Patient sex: F
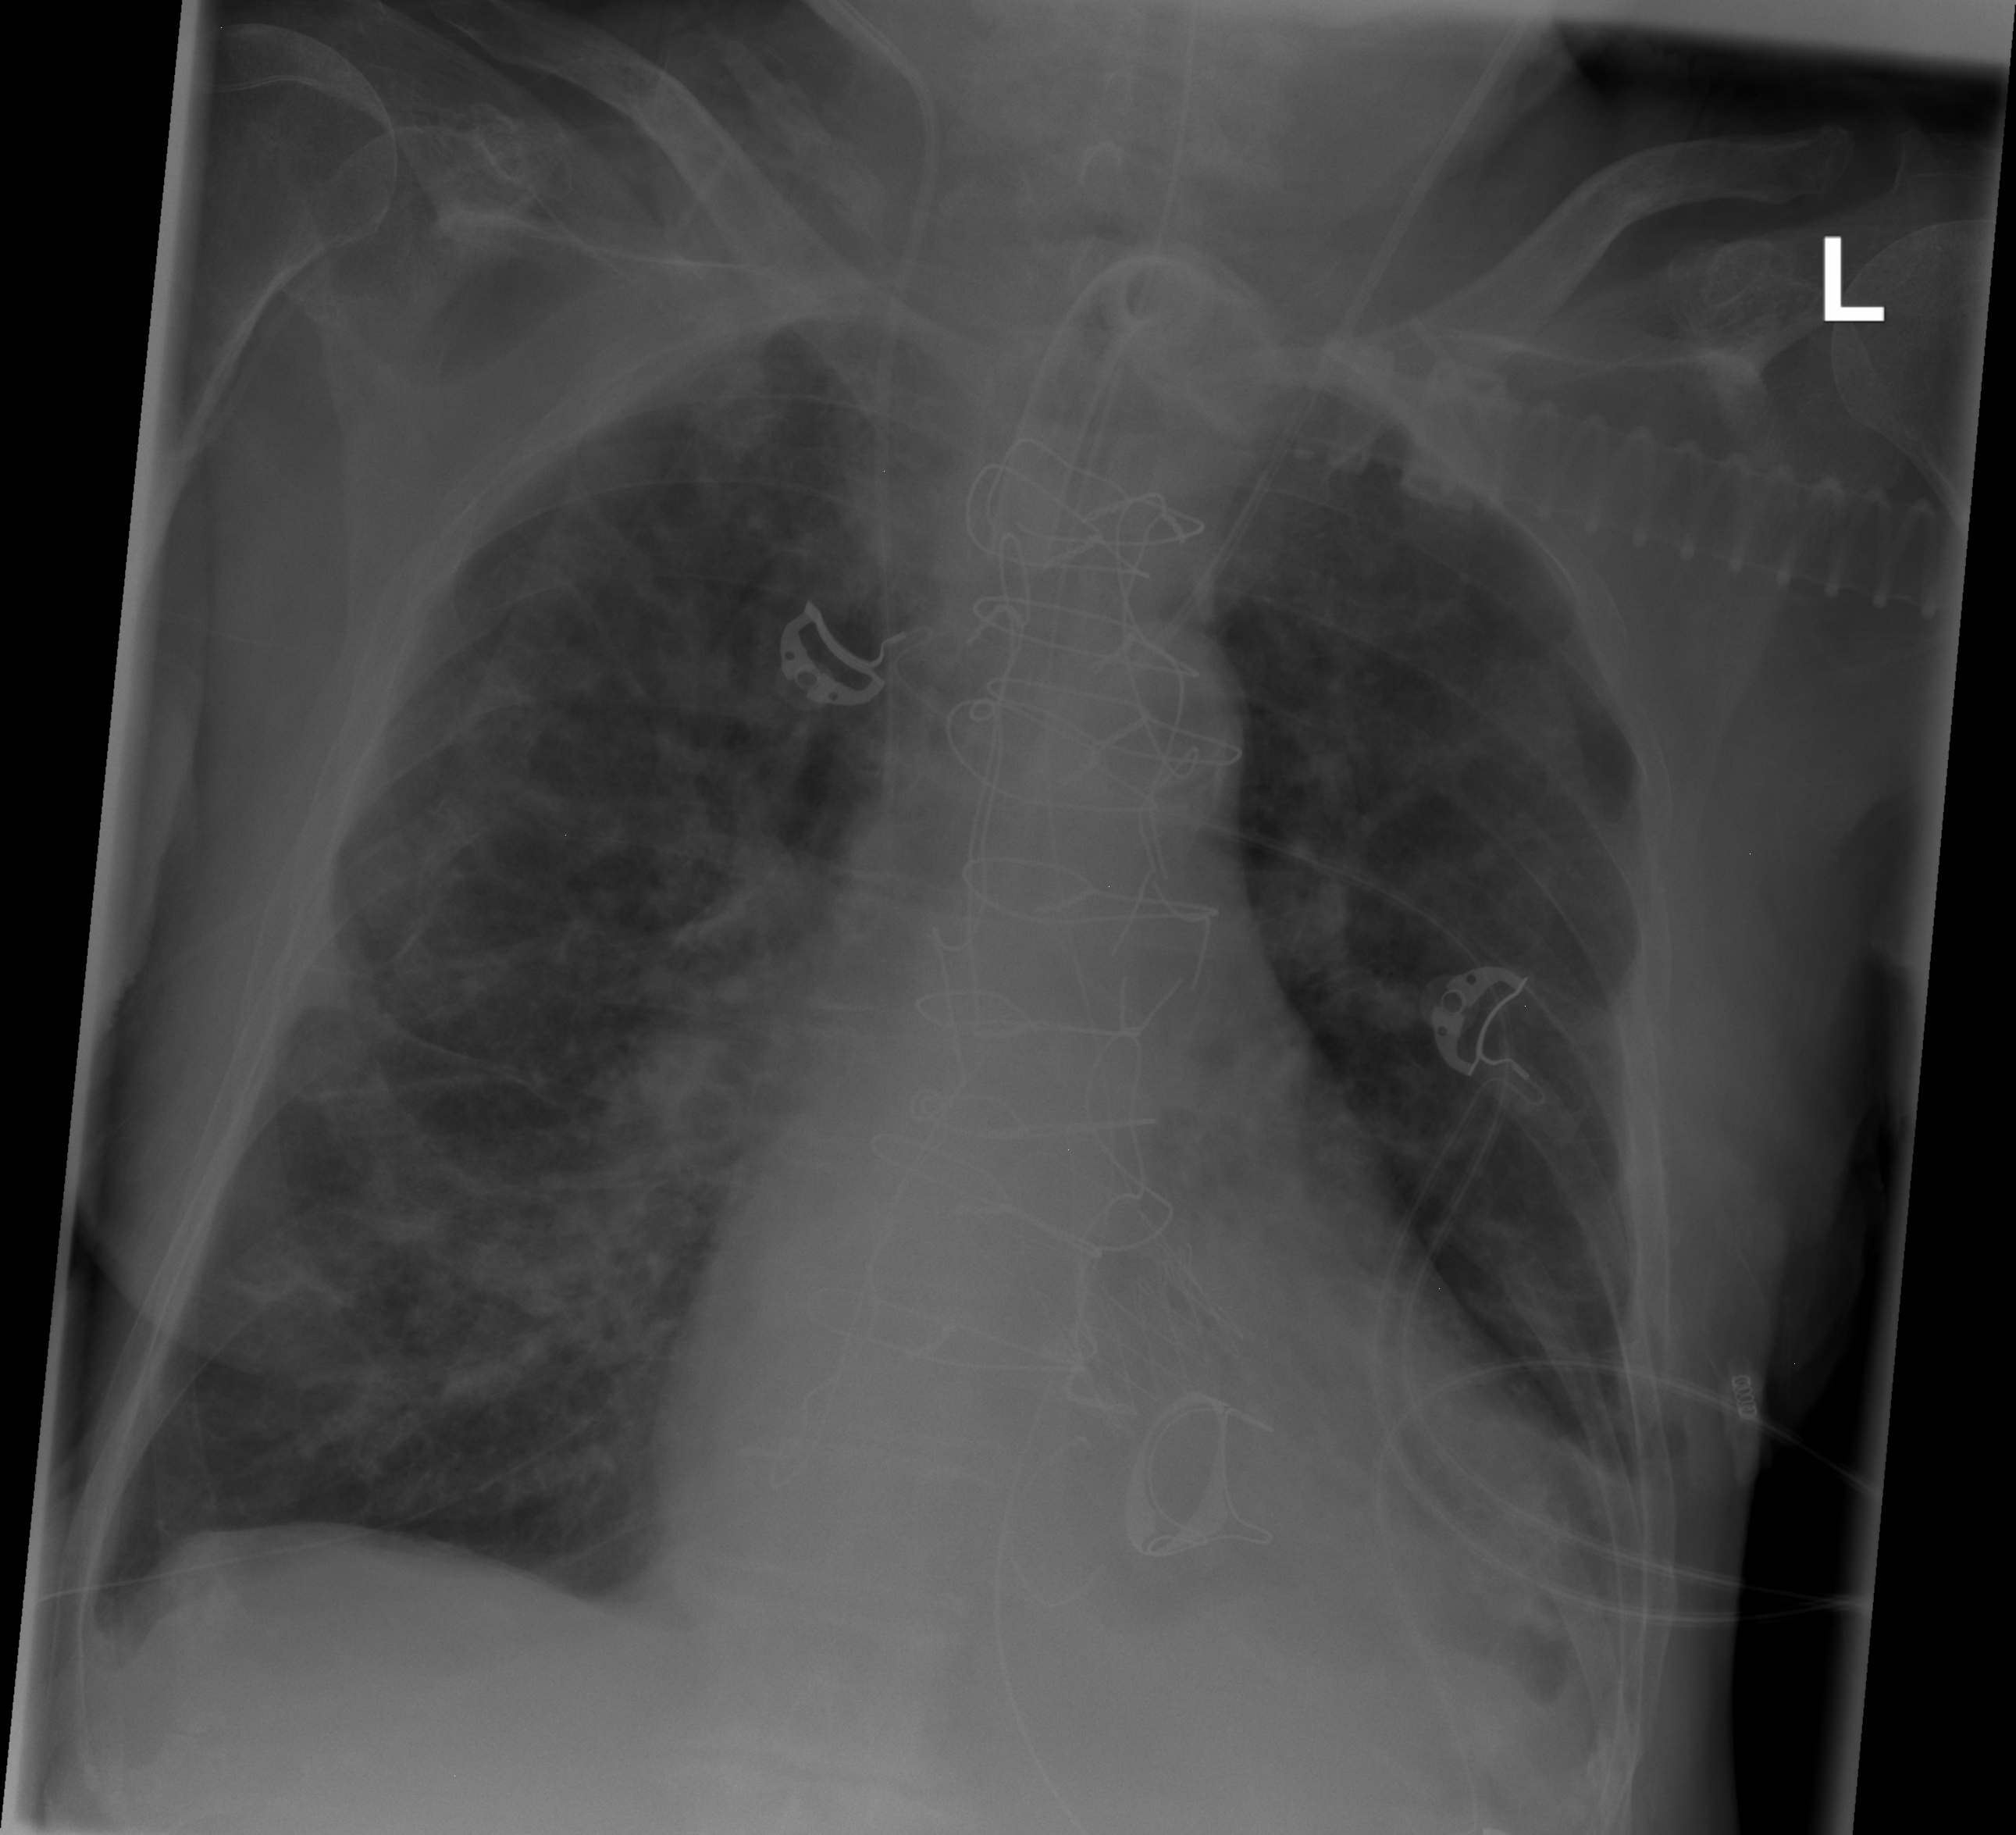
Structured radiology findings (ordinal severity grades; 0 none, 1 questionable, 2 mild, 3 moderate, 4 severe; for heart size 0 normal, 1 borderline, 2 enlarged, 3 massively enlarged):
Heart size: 2
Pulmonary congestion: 2
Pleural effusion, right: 0
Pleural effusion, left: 1
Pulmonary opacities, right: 2
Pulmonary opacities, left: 1
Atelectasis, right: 2
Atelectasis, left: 2